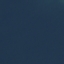
Land use / land cover class: SeaLake